【题型】填空题　【知识点】解析几何　【难度】easy
已知抛物线 \(E\): \(y^2 = 2px\ (p>0)\) 的焦点为 \(F\)，准线为 \(l\)，第一象限内的点 \(A\) 在 \(E\) 上，\(AB\) 垂直 \(l\) 于点 \(B\)，\(BF\) 交 \(y\) 轴于点 \(C\)，若 \(|AF| = 2|BC| = 4\)，则抛物线的标准方程为\(\underline{\quad\quad\quad\quad}\)。
【解答】
\noindent
【答案】\(\boldsymbol{y^2 = 4x}\)
\vspace{1em}
\noindent
【详解】由题意知 \(C\) 为 \(BF\) 的中点，因为 \(|AF| = |AB|\)，所以 \(AC\) 与 \(BF\) 垂直，
因为 \(|AF| = 2|BC| = 4\)，所以 \(\angle CAF = 30^\circ\)，所以 \(\angle BAF = 60^\circ\)。
\vspace{1em}
\noindent
【解法一】则 \(\triangle ABF\) 为等边三角形，设 \(AB\) 交 \(y\) 轴于点 \(D\)，如图，

在 \( \text{Rt}\triangle BCD \) 中，易得 \(|BD| = 1\)，即 \(\dfrac{p}{2} = 1\)，\(p = 2\)，
故抛物线的标准方程为 \(y^2 = 4x\)。
\vspace{1em}
\noindent
【解法二】\(A\left(\dfrac{p}{2} + 2, 2\sqrt{3}\right)\)，代入 \(E\): \(y^2 = 2px\ (p>0)\) 可得 \(12 = 2p\left(\dfrac{p}{2} + 2\right)\)，化简得 \(p^2 + 4p - 12 = 0\)，
由于 \(p>0\)，所以 \(p = 2\)（\(p = -6\) 舍去）。故抛物线的标准方程为 \(y^2 = 4x\)。
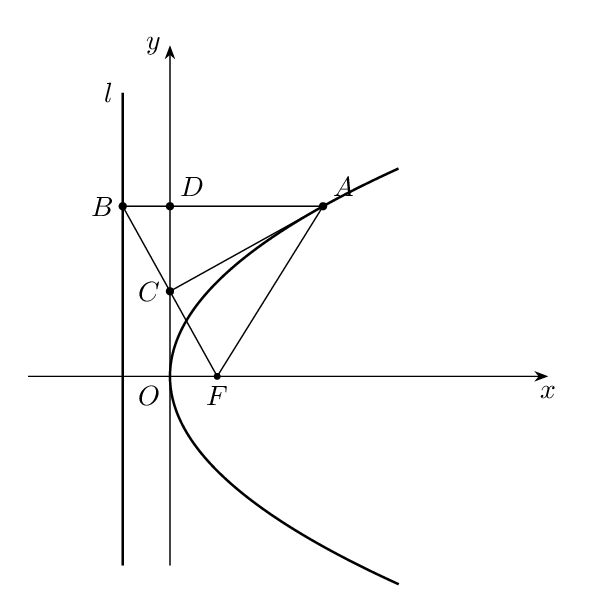